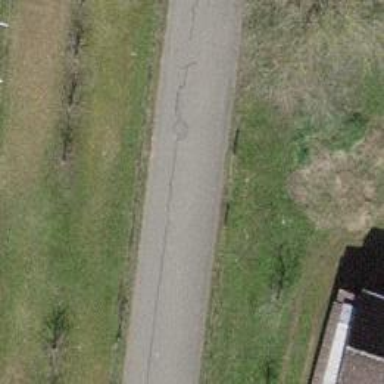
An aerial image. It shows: Culvert tunnel.